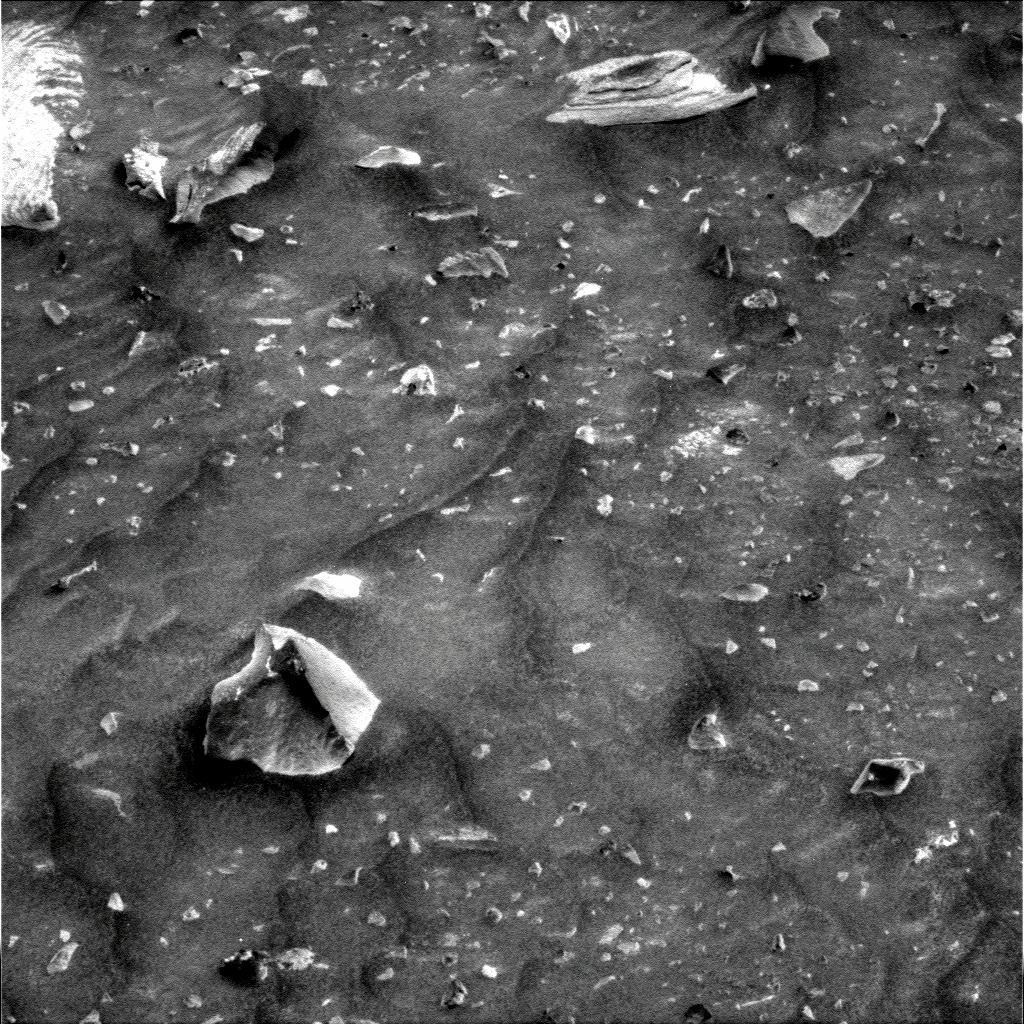
Terrain classes present: Bedrock, Gravel / Sand / Soil, Rock, Shadow